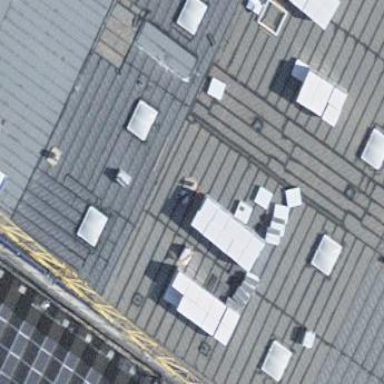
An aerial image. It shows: Solar power generator.